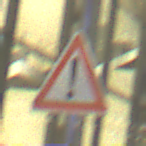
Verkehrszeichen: Gefahrenstelle
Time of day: Night
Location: Outdoor (Urban)
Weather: PartlyCloudy
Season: NotSpecified
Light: Artificial